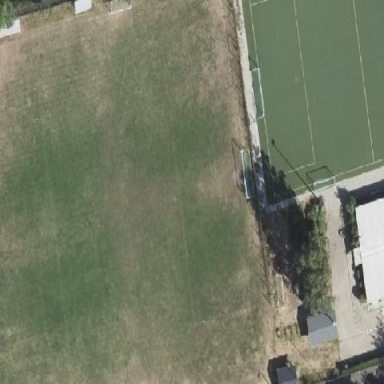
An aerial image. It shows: Sports centre in the leisure land.